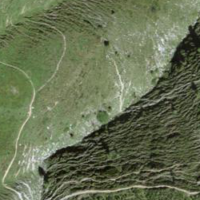
EUNIS habitat code: 23
Species observed at this site:
Rumex alpinus